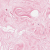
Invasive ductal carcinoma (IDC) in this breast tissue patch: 0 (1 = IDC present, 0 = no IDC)